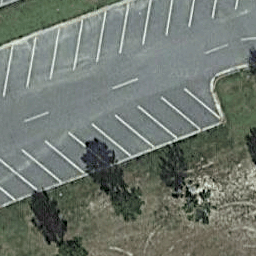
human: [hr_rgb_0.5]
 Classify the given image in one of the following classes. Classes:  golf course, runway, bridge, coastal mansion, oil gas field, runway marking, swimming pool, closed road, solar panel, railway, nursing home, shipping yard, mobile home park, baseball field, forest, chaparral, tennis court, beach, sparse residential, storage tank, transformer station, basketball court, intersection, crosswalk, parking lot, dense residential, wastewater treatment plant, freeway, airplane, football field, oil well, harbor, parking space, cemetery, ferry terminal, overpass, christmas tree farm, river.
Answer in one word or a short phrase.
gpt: parking space